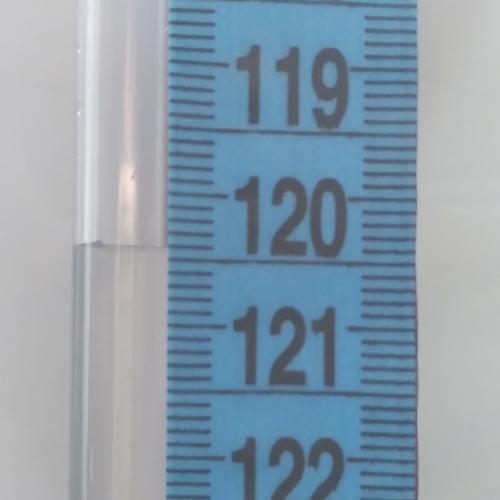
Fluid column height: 120.4 cm